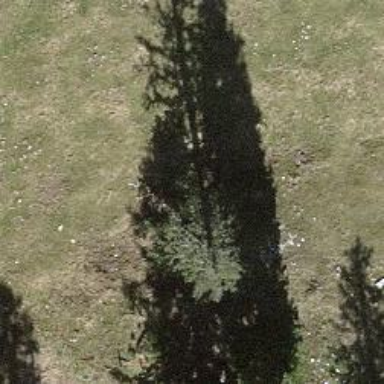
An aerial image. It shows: Single tag "natural: tree."